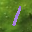
Label: 1